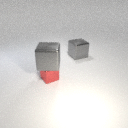
small red metal cube below large gray metal cube